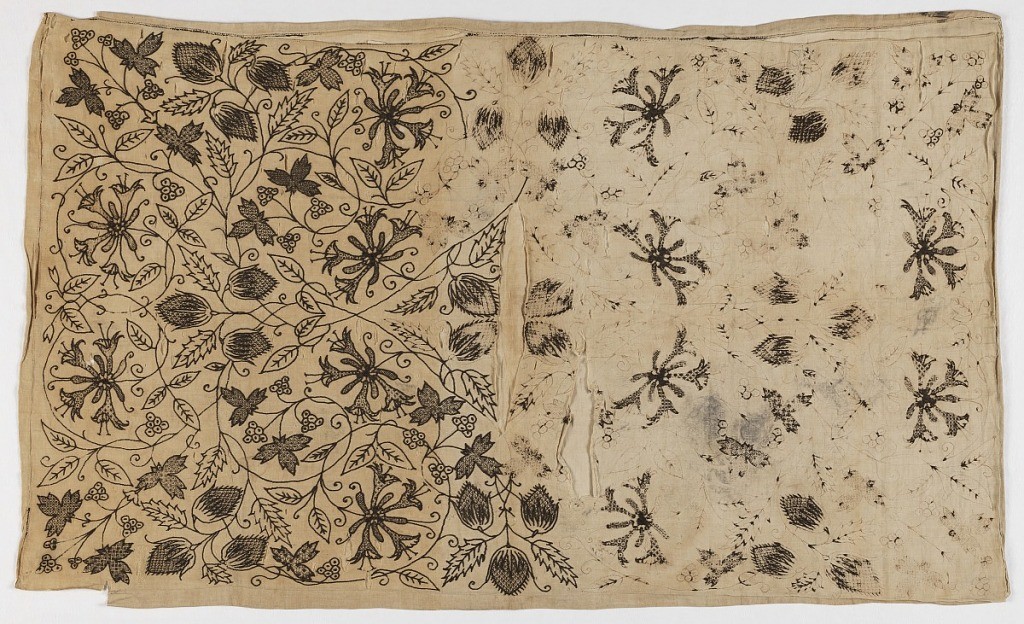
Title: Pillow cover
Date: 16th–early 17th century
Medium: silk on linen Technique: running and cross stich embroidery on plain weave
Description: Oblong pillow cover of fine linen, embriodered in black silk. A design of scrolling stems and flowers originates in the center and flows, symmetrically left and right. Thin vine stems scroll to frame clusters of honeysuckle, strawberries (?) and leaves. A cluster of leafs and berries forms each corner. The vine stems and outlines of flowers and leaves are in a twisted stitch forming a fine cord; leaves and blossoms ornamented with many diaper fillings in running and cross-stitch. The bottom edge shows remains of black silk handstitch. On reverse at one end, the top is longer than backing, and was apparently where pillow slipped in.